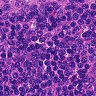
Metastatic tissue present: no